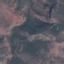
Land use / land cover class: HerbaceousVegetation